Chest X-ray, AP view. Patient: 53 years old, sex M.
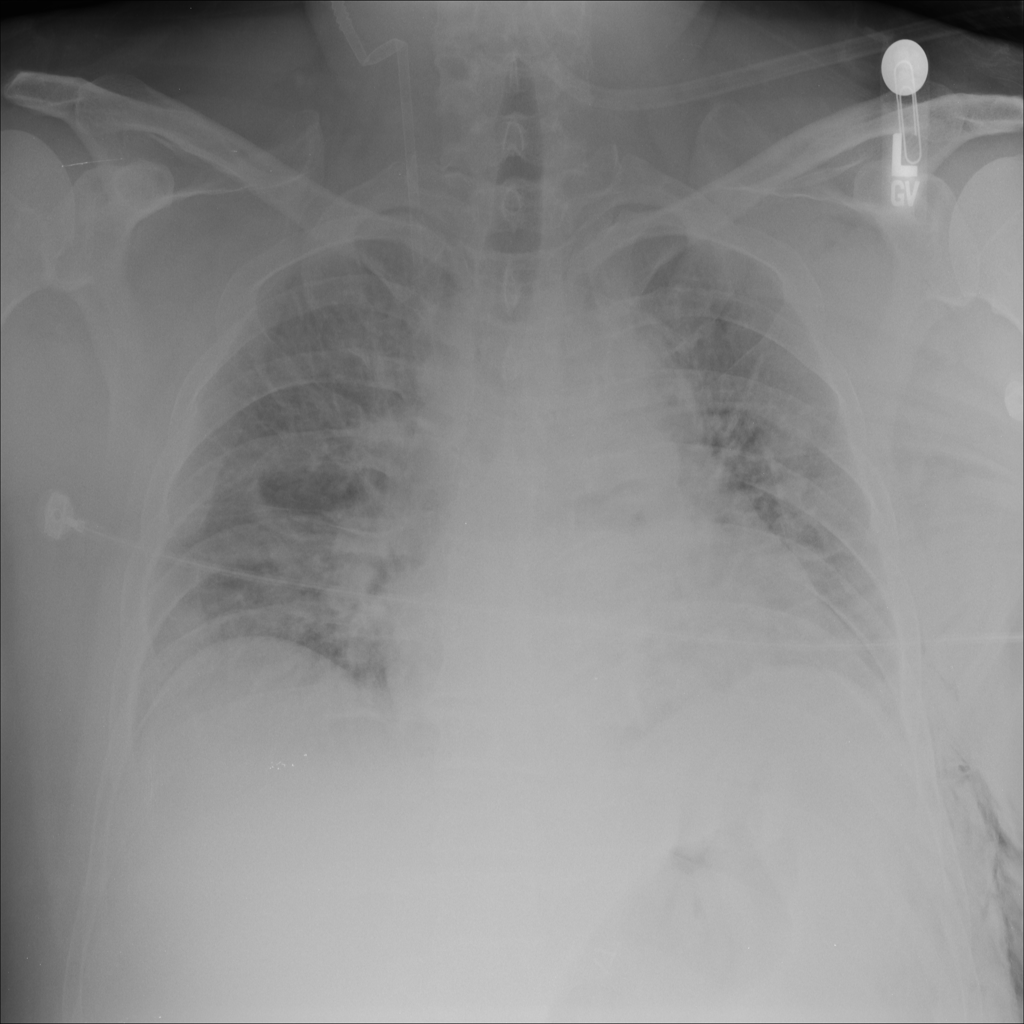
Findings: Emphysema, Infiltration, Mass